Question: I am seeking a solution to an excel problem. I am advised to post this question on a VBA forum here, although I thought this would be possible on excel, I am also open to alternative ideas if it can be done easier without excel (e.g html or javascript etc).
Here is my sample image of the excel table. There are triplets of values on left, if these triplets are present altogether on any ROW of the table, it should give a positive output of 1, if not 0.

*** The output should be 1 only if all three values are present on a row together. The values may not be in adjacent cells.
On the excel forum, These were the suggested formulas:
'''
=IF(IF(COUNTIF($F$2:$I$6,"="&A2) >0,1,0) + IF(COUNTIF($F$2:$I$6,"="&B2) >0,1,0) + IF(COUNTIF($F$2:$I$6,"="&C2) >0,1,0) = 3,1,0)
'''
'''
=MIN(1,COUNTIF($F$2:$I$6,A2),COUNTIF($F$2:$I$6,B2),COUNTIF($F$2:$I$6,C2))
'''
which don't answer my problem exactly because they seek and match the values on the whole table.
Note: I don't know VBA.
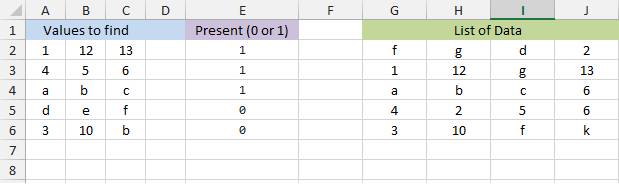
Answer: Using the following 'Worksheet'

Add a VBA module, and paste the following function in ...
'''
Function MatchingOnRow(rngFind As Range, rngIn As Range) As Integer
Dim bFound As Boolean
For i = rngIn.Row To rngIn.Row + rngIn.Rows.Count
For Each rngCheck In rngFind
bFound = False
For j = rngIn.Column To rngIn.Column + rngIn.Columns.Count
If Cells(i, j).Value = rngCheck.Value Then
bFound = True
Exit For
End If
Next j
If bFound = False Then Exit For
Next rngCheck
If bFound = True Then
MatchingOnRow = 1
Exit Function
End If
Next i
MatchingOnRow = 0
End Function
'''
And then in Column 'D' (row 2) add a formula thus
'''
=MatchingOnRow(A2:C2,$F$2:$I$6)
'''
Enjoy!